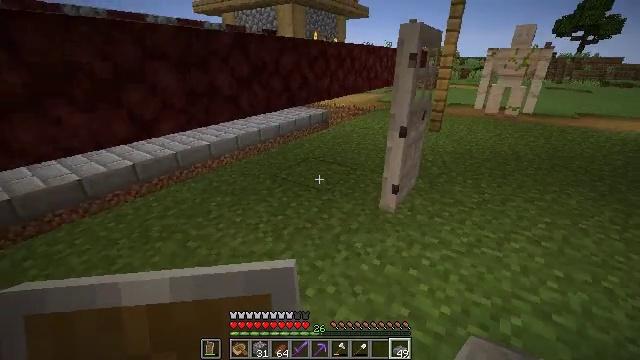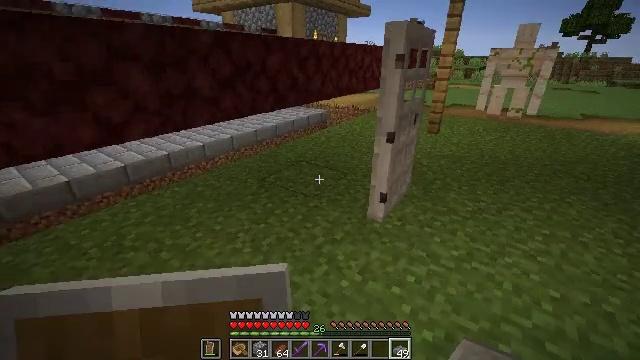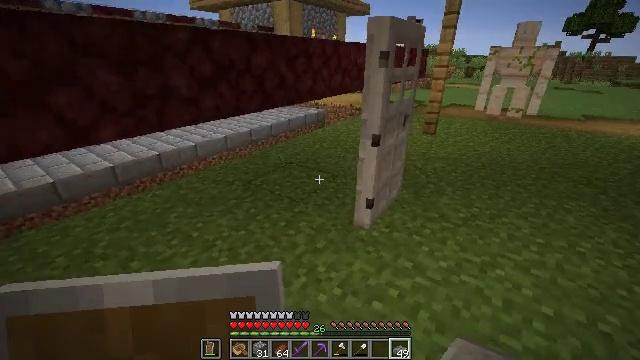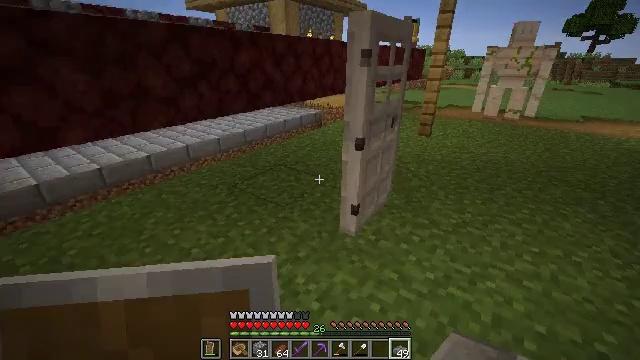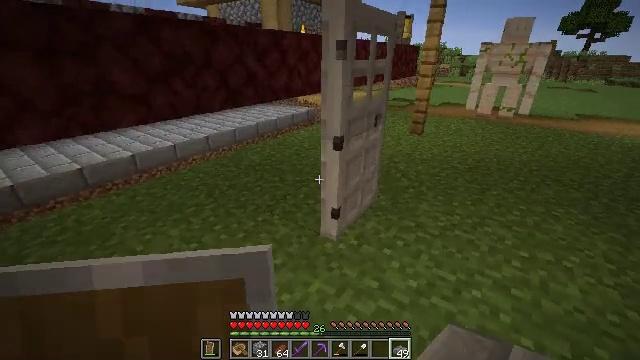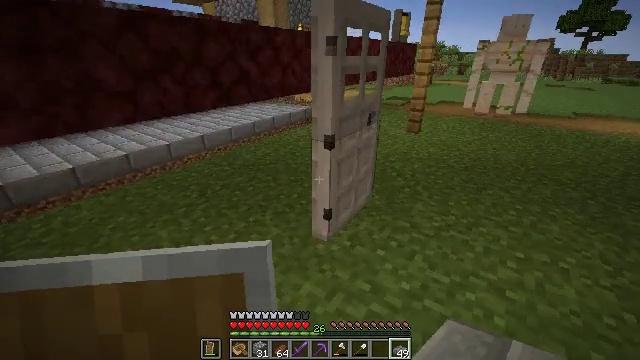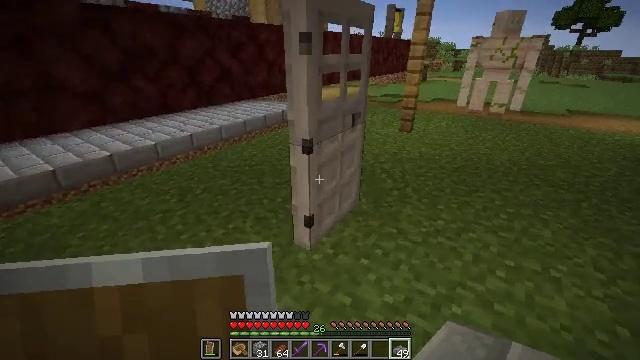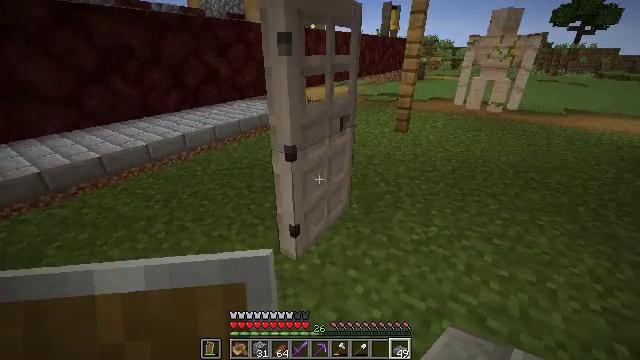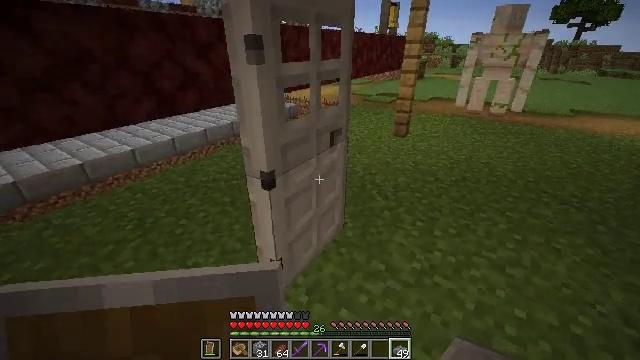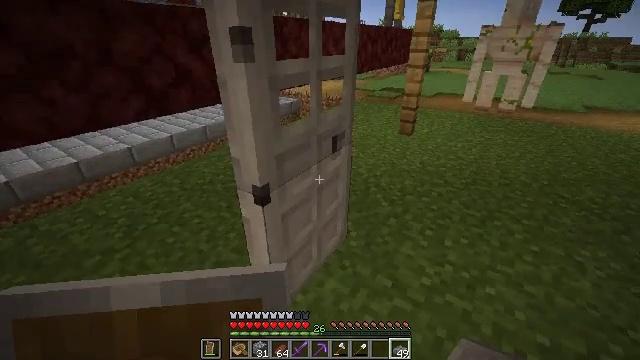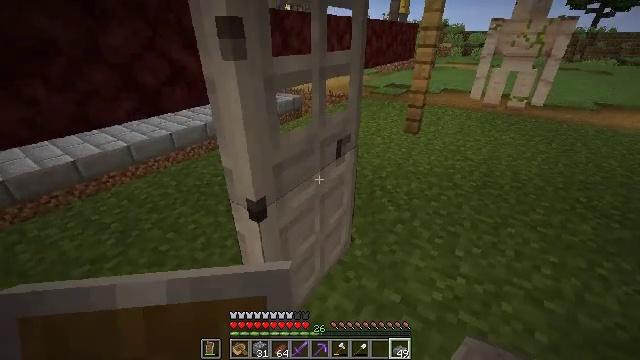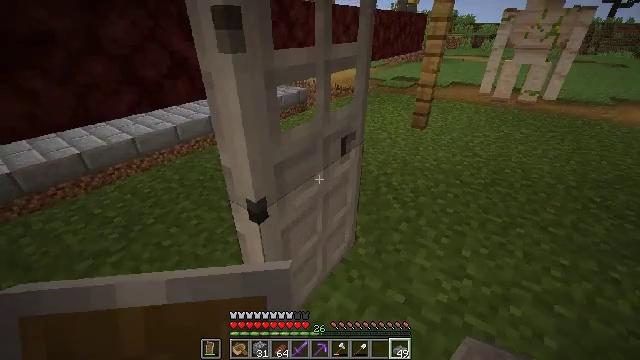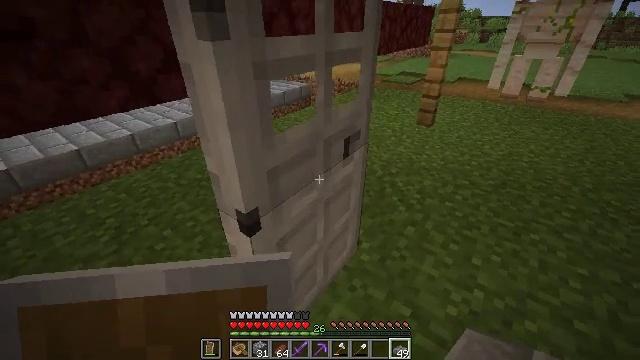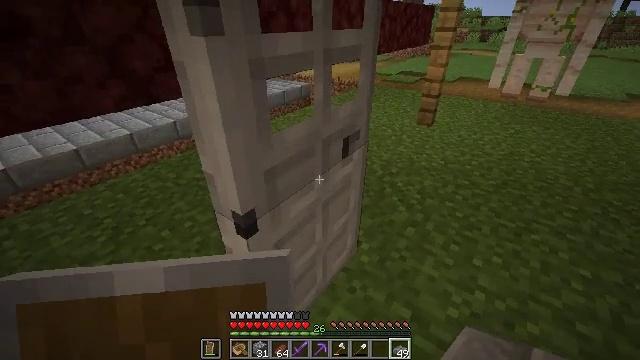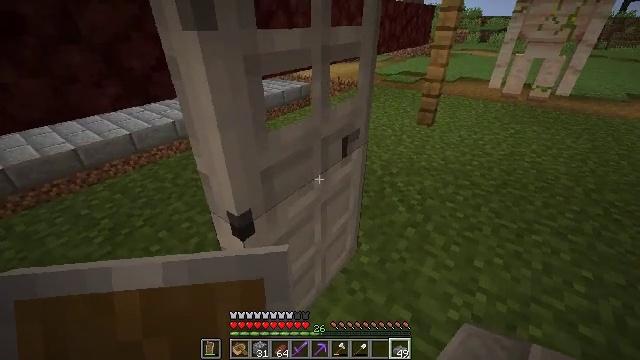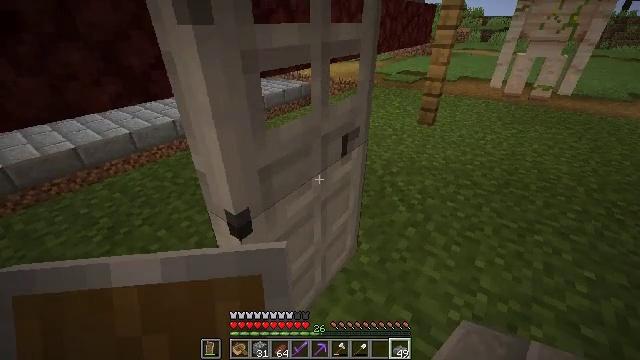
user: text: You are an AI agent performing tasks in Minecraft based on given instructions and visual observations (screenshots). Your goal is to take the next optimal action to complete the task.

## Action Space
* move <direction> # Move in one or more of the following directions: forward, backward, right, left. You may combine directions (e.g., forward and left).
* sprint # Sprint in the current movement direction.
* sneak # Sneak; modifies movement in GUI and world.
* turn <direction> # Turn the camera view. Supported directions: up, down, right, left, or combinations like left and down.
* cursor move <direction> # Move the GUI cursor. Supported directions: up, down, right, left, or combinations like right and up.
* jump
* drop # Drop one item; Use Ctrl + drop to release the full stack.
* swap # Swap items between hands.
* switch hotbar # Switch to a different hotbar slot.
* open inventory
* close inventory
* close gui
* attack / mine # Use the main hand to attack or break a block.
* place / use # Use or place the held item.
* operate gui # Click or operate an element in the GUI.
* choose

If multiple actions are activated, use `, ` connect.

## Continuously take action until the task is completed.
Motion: motion action
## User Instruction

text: Attack the iron door to collect it.
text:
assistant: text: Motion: move forward and move right
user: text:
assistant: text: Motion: move forward and move right
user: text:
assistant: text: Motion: move forward and move right
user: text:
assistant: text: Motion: move forward and move right
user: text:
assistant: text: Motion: move forward and move right
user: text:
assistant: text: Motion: move forward and move right
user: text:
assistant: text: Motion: move forward
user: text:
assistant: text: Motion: move forward
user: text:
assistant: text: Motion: move forward, turn down
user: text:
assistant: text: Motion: move forward
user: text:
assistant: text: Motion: turn left and down
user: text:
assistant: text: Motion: turn down
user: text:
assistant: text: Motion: no_op
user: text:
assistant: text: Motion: no_op
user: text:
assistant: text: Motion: no_op
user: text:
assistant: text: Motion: no_op
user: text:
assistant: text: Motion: no_op
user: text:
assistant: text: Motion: no_op
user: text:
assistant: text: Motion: no_op
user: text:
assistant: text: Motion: no_op
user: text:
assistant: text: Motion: no_op
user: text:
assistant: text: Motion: no_op
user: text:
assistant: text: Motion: no_op
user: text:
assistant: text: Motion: no_op
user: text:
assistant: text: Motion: no_op
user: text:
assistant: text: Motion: no_op
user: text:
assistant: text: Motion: no_op
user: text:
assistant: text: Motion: no_op
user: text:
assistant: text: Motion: no_op
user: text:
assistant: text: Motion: no_op